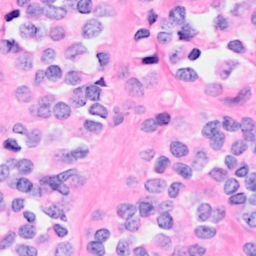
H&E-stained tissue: Breast